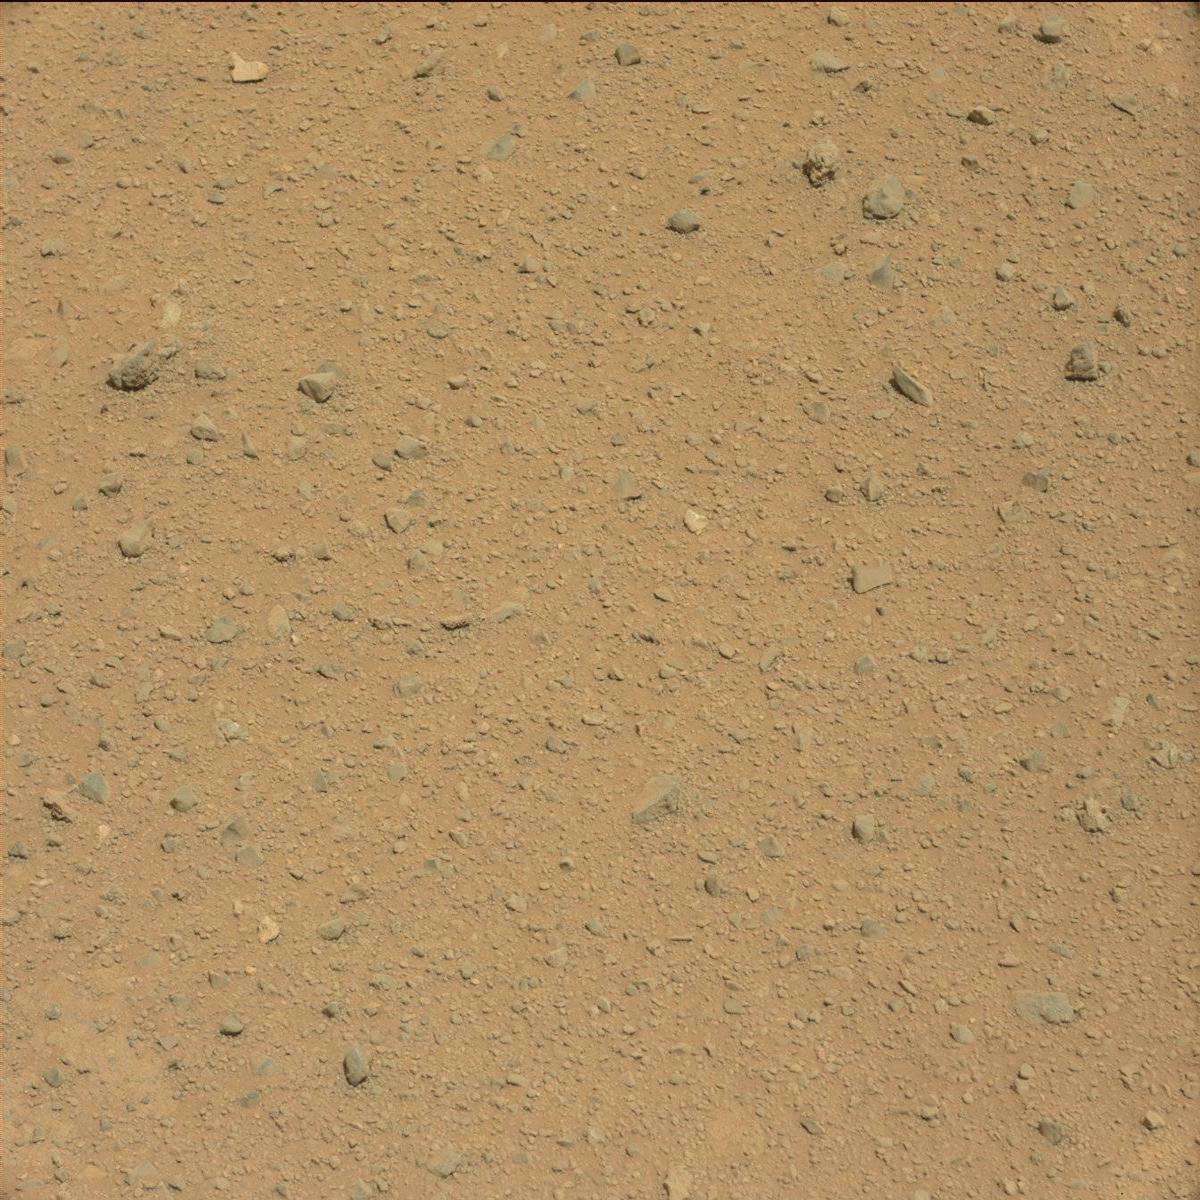
Terrain classes present: Bedrock, Rock, Sand / Soil